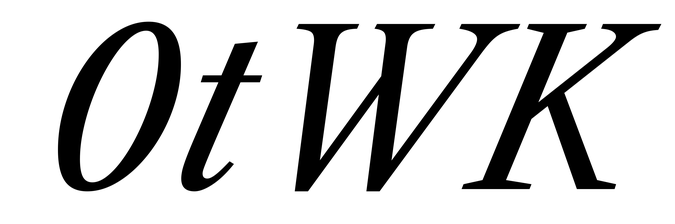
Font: LibreCaslonText-Italic_Italic